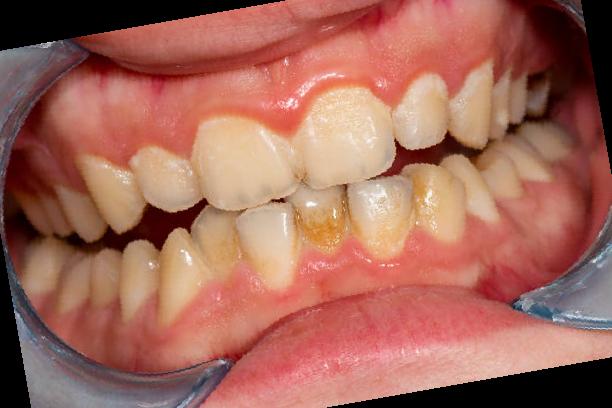
Condition: Calculus